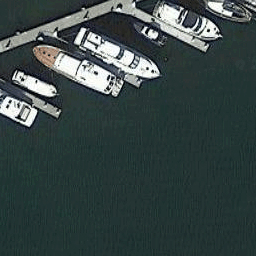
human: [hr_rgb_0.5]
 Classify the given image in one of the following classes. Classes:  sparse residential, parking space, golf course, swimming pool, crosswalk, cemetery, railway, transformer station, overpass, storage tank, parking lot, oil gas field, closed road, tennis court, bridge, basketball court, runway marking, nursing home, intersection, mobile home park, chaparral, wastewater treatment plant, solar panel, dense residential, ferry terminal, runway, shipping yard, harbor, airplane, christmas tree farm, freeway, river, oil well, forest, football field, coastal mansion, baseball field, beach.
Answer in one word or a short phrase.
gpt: harbor